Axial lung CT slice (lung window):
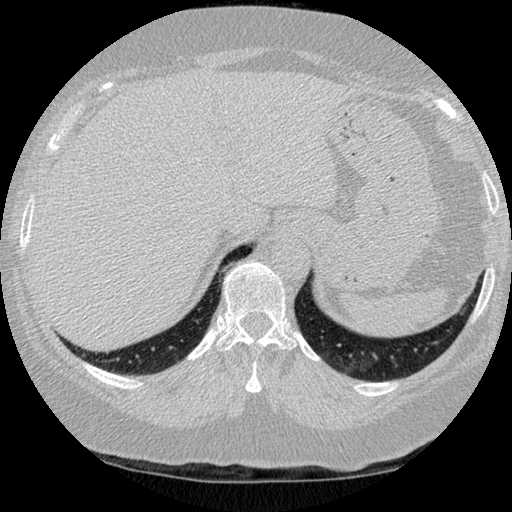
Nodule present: no